Question: I am new to Python3 and bokeh. I have a trouble with button in bokeh.
'''
refresh = Button(label='refresh')
def change_click():
if refresh.label == 'refresh':
refresh.label = 'hello world'
else:
refresh.label = 'refresh'
refresh.on_click(change_click))
'''
The above is my code, and I am coding in python with bokeh.
What I want to make is that let the button's label change every time I click on it, but the label just change to 'hello world' when the program is loaded. And when I click the button, it will not change back to refresh even though the label is 'hello world'.
Can some one give me an idea why is this happen and how can I fix it.

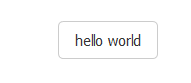
Answer: Keep in mind that the indentation is important in python. You also have an extra parenthesis. This is working as you expect
'''
from bokeh.models import Button
from bokeh.io import curdoc
refresh = Button(label='refresh')
def change_click():
if refresh.label == 'refresh':
refresh.label = 'hello world'
else:
refresh.label = 'refresh'
refresh.on_click(change_click)
curdoc().add_root(refresh)
'''
Launch this with 'bokeh serve --show example.py'.
This is also working:
'''
from bokeh.models import Button
from bokeh.io import curdoc
refresh = Button(label='refresh')
def change_click():
if refresh.label == 'refresh':
refresh.update(label='hello world')
else:
refresh.update(label='refresh')
refresh.on_click(change_click)
curdoc().add_root(refresh)
'''